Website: walmart
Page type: review-order
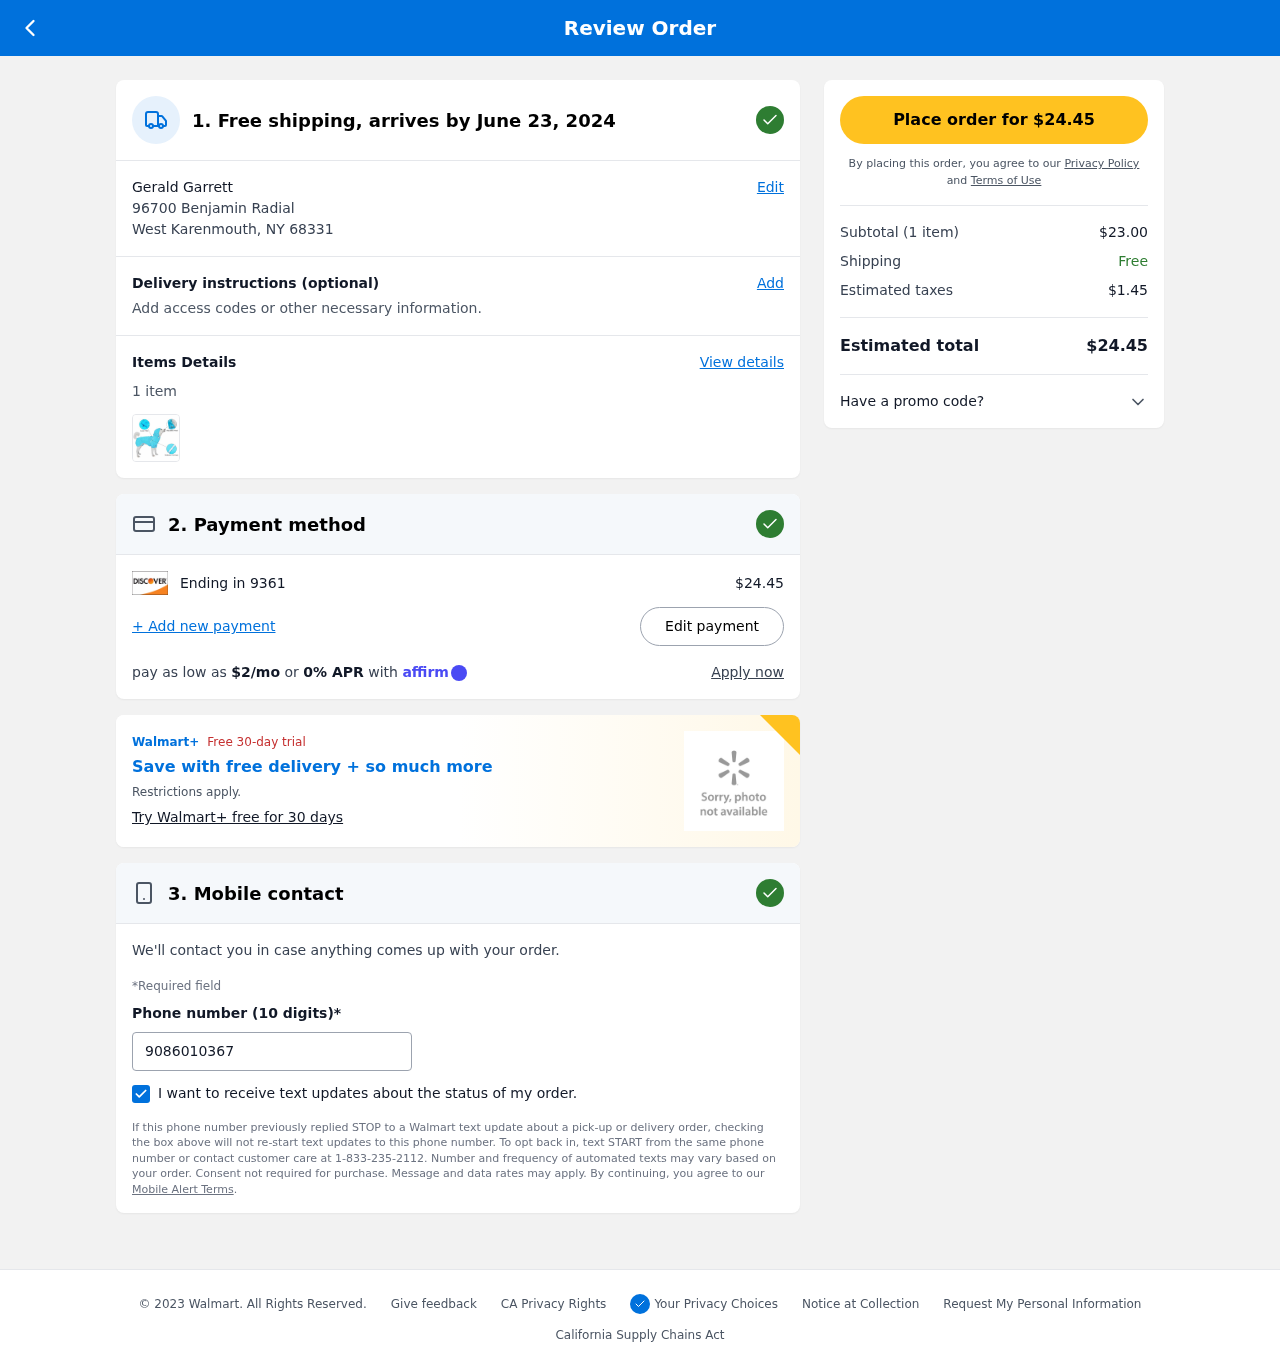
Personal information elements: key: PII_CARD_LAST4
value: Ending in 9361
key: PII_CITY_STATE_ZIP
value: West Karenmouth, NY 68331
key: PII_FULLNAME
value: Gerald Garrett
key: PII_PHONE
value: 9086010367
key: PII_STREET
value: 96700 Benjamin Radial
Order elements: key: ORDER_DELIVERY_DATE
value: June 23, 2024
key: ORDER_NUM_ITEMS
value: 1 item
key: ORDER_NUM_ITEMS
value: Subtotal (1 item)
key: ORDER_TOTAL
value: $24.45
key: ORDER_TOTAL
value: Place order for $24.45
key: ORDER_MONTHLY_PAYMENT
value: $2/mo
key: ORDER_SUBTOTAL
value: $23.00
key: ORDER_TAX
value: $1.45